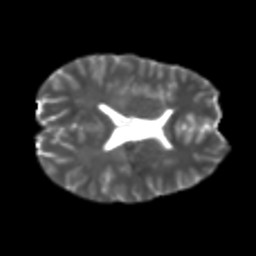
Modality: T2w
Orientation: axial
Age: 21
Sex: male
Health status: healthy
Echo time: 0.074 s